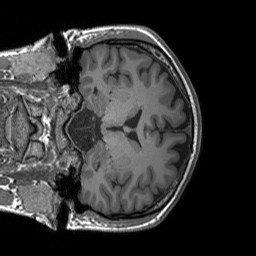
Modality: T1w
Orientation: coronal